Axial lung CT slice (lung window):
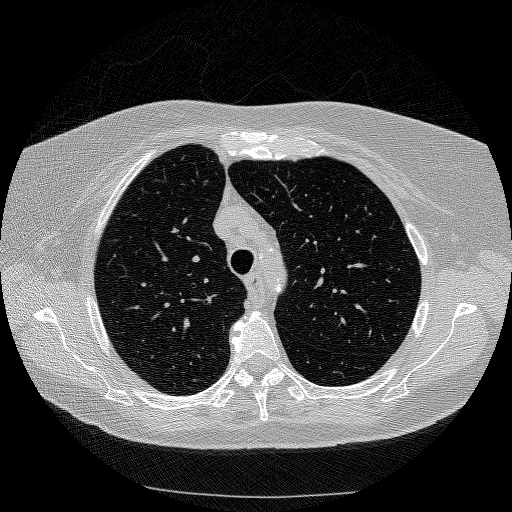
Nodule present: no